Question:
The setting button is there when I am creating my project with min sdk version 14 or more but I need it to be 8 for android 2.2
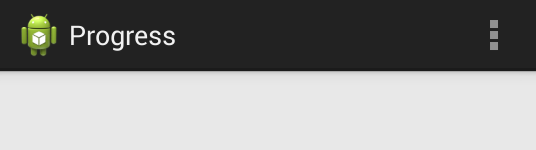
Answer: you need third party library actionbarsherlock below link for more details:
<URL>
and it's support android 2.2 to higher all same gui's based on ics or honeycomb!